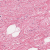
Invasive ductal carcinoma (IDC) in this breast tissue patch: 0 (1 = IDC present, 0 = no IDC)